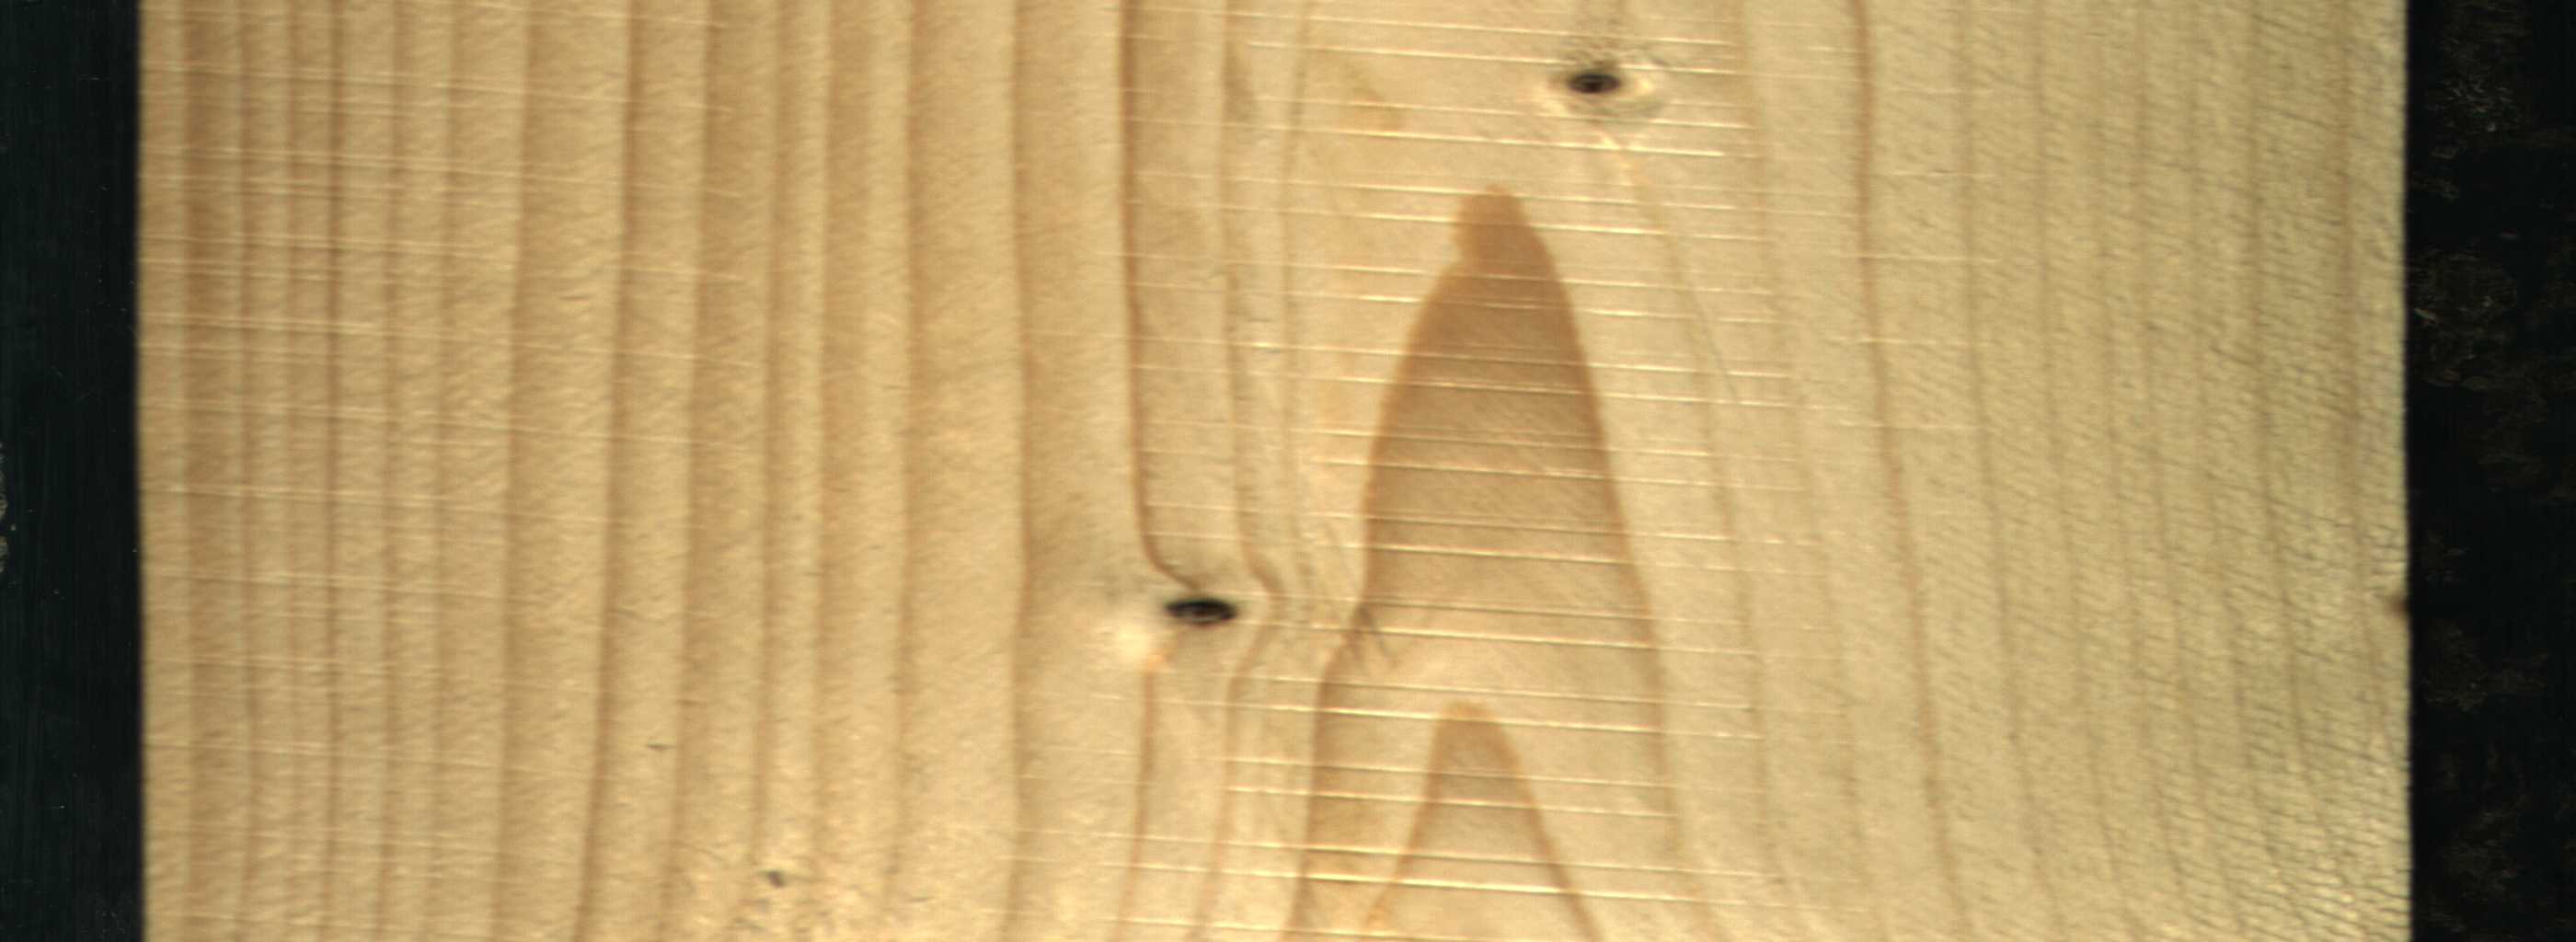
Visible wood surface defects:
Dead_Knot
Dead_Knot